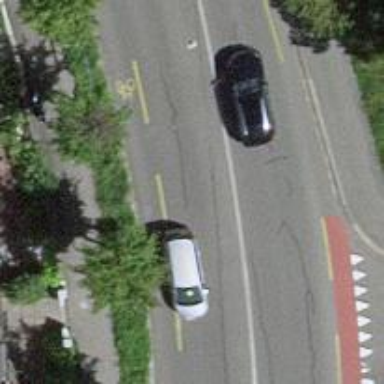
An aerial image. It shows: Secondary road with asphalt surface. There is separate sidewalk and lane for cycling on both sides.